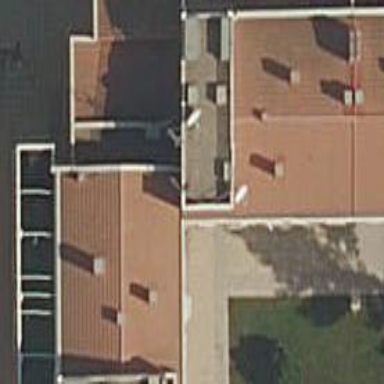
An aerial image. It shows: Residential building.